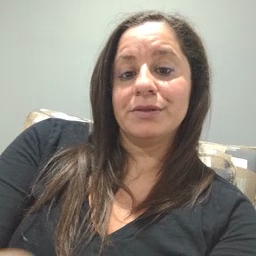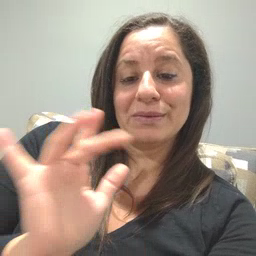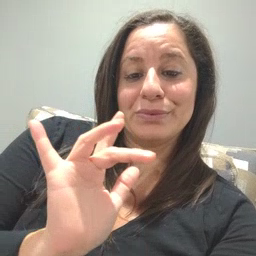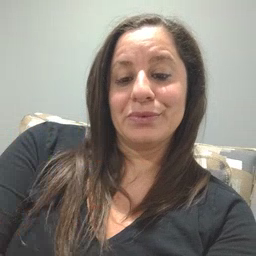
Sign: yucky